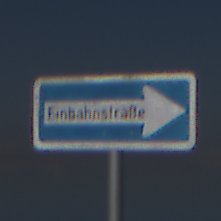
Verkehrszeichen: EinbahnstrasseRechtsweisend
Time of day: MorningAfternoon
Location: Outdoor (Nature)
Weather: PartlyCloudy
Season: NotSpecified
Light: Natural